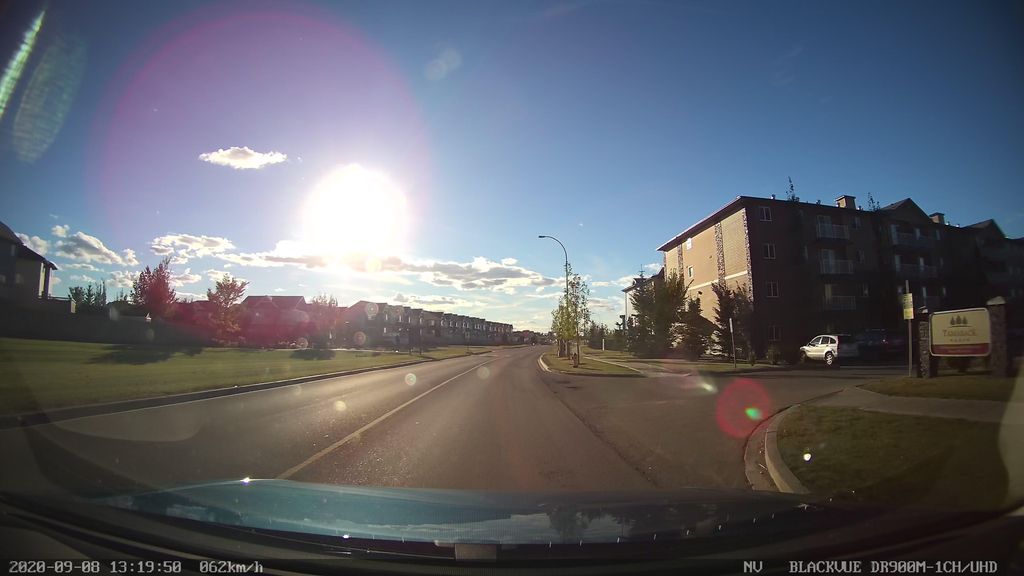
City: edmonton